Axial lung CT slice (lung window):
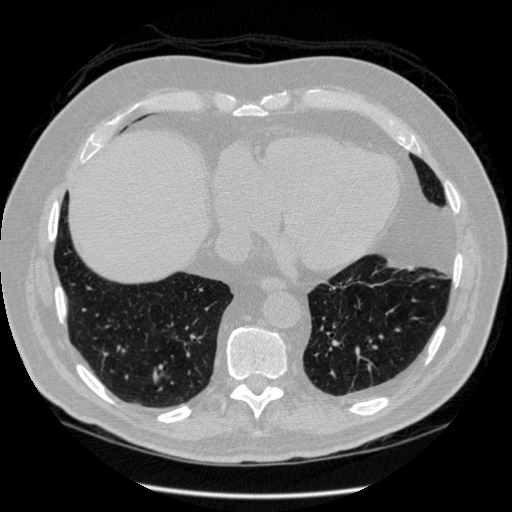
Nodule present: no